Question: Whenever I am starting my web application my api's are failing and I am getting the error "error date/time field value out of range perhaps you need a different datestyle setting"
on my webapp and on tomcat startup.bat also.

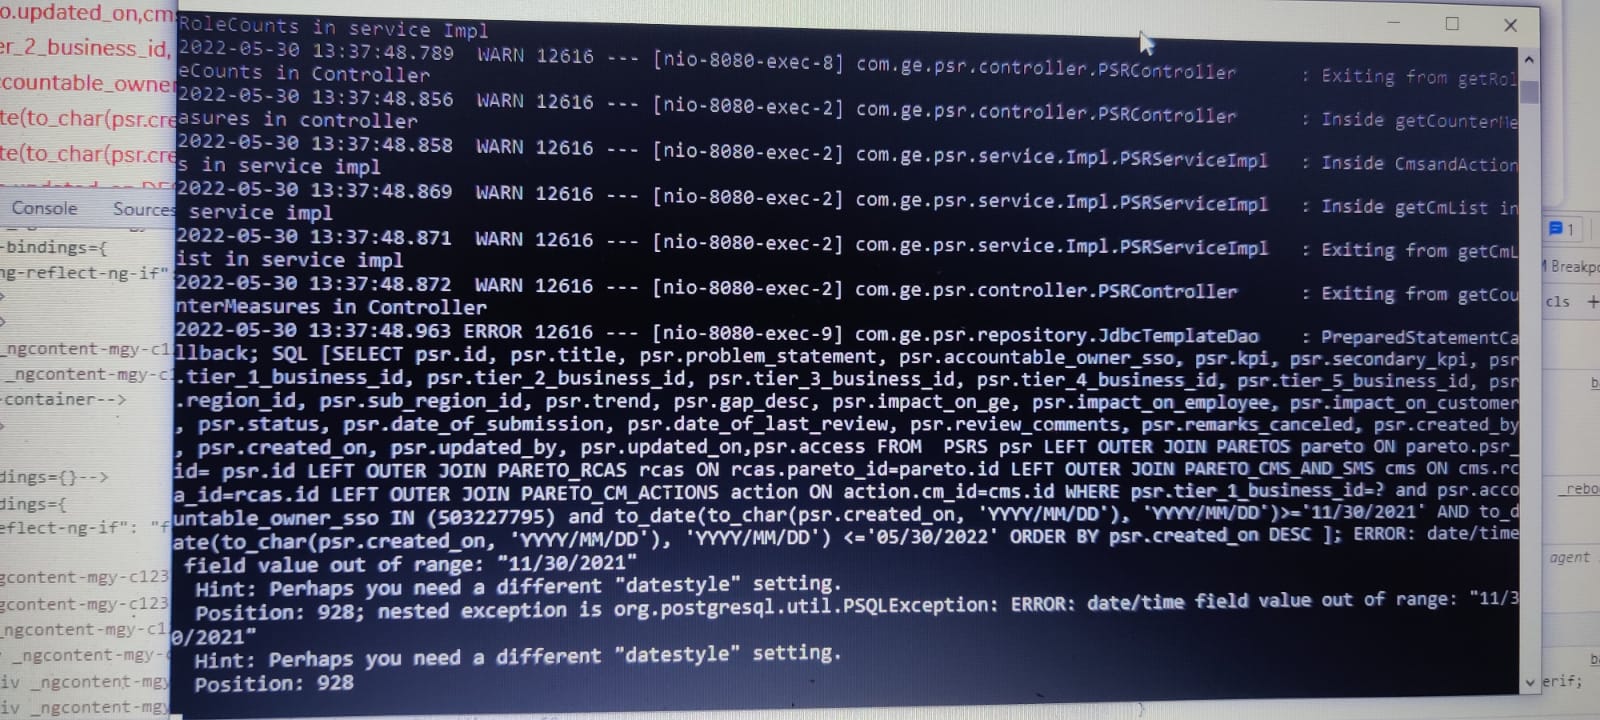
Answer: Whatever you are running sends a query that relies on a certain setting of the parameter 'DateStyle', which is bad practice and fragile coding (I would file a bug report):
'''
... WHERE to_date(...) = '11/31/2021'
'''
You should set
'''
datestyle = 'US, DMY'
'''
in 'postgresql.conf' (and reload) to make PostgreSQL accept such strings as valid 'date' literals.